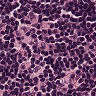
Metastatic tissue present: no